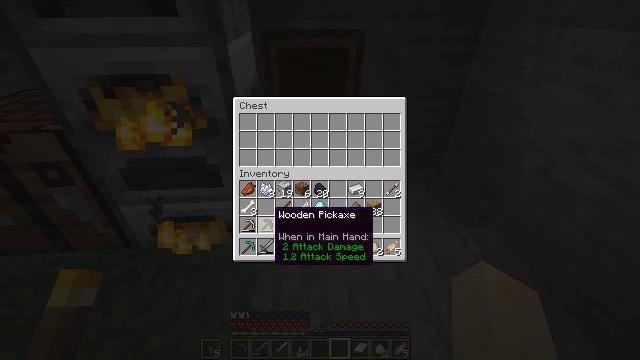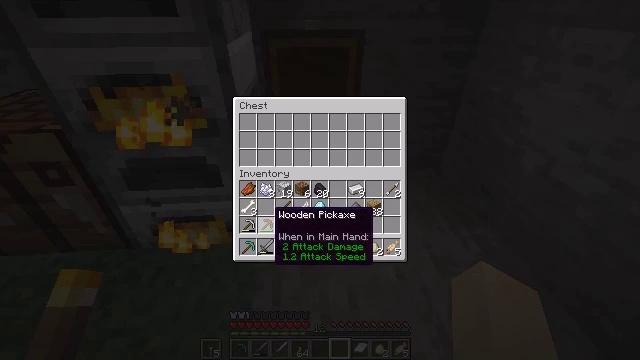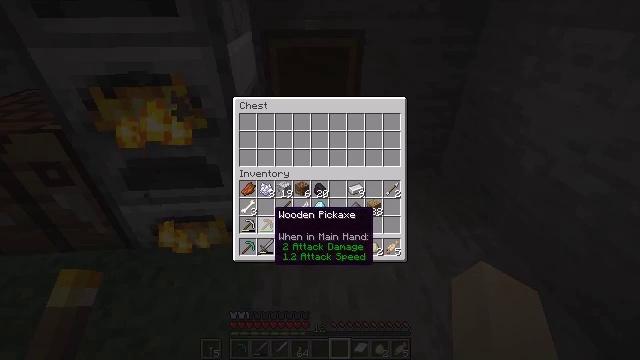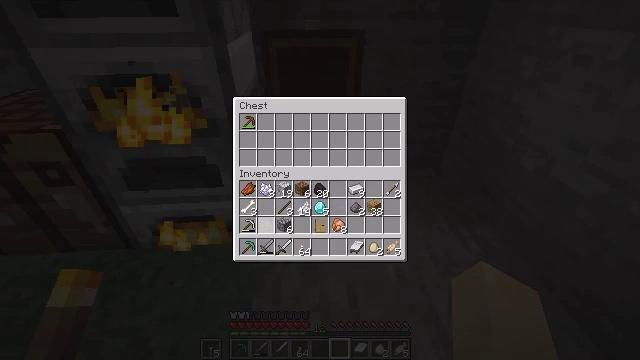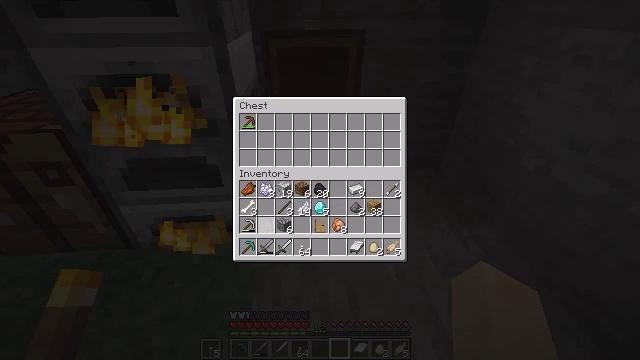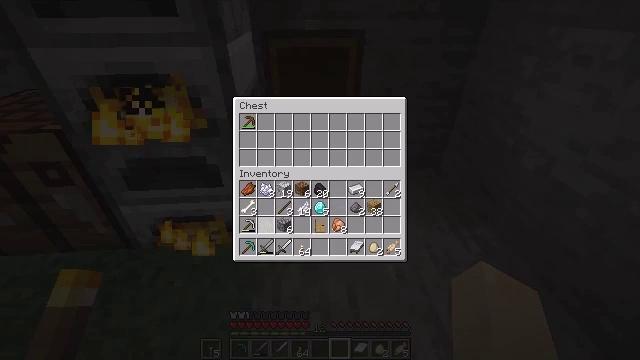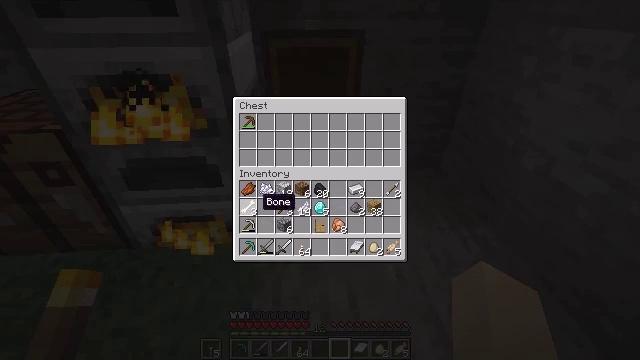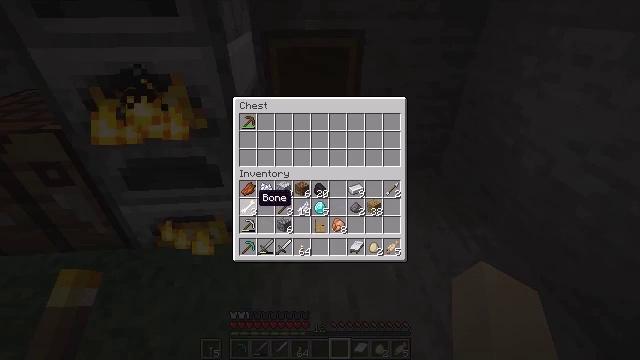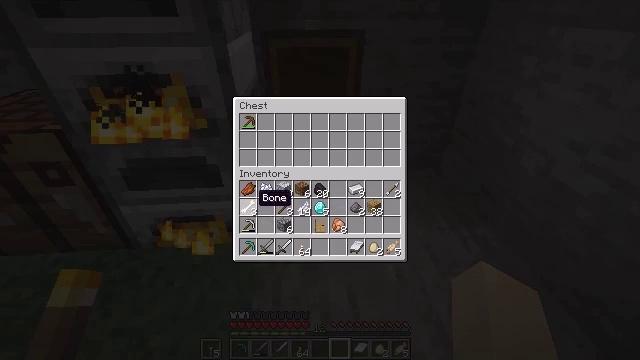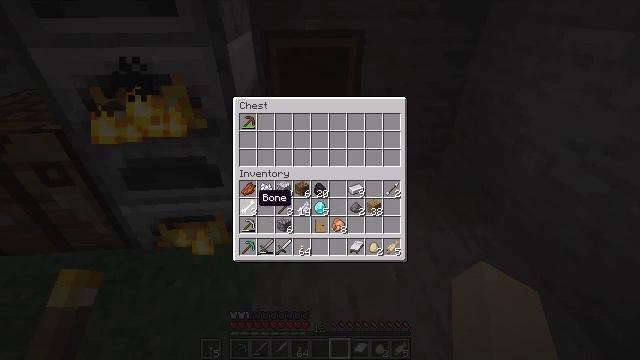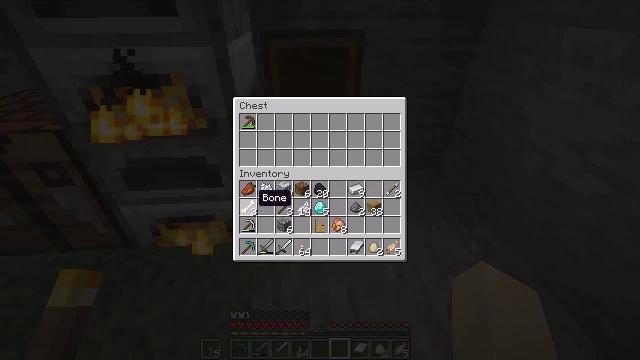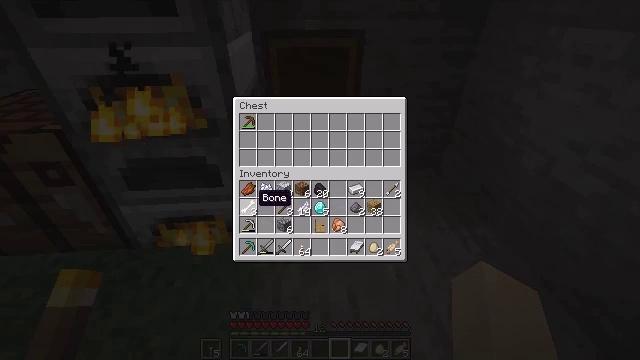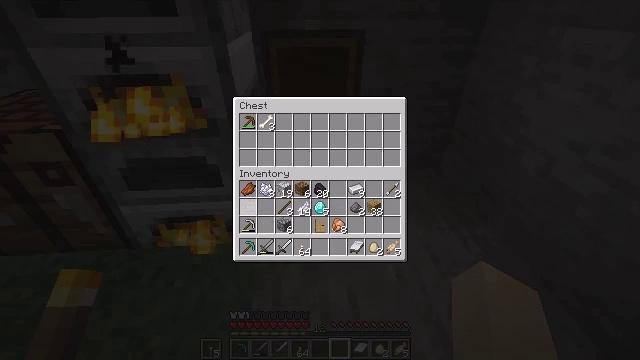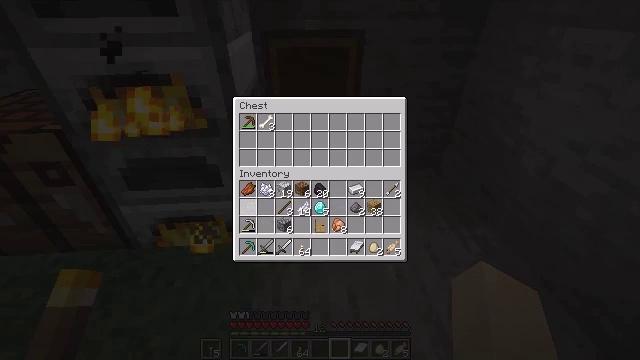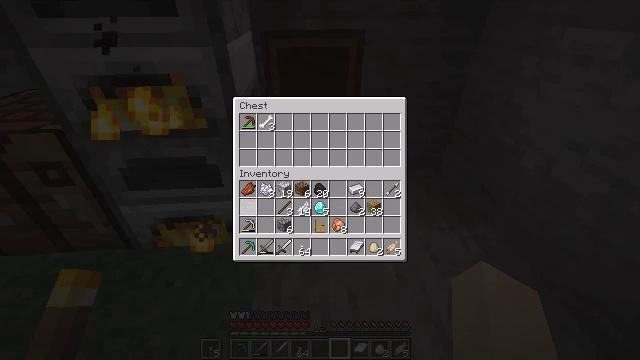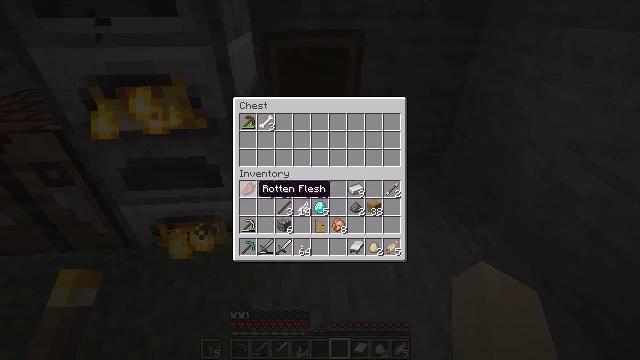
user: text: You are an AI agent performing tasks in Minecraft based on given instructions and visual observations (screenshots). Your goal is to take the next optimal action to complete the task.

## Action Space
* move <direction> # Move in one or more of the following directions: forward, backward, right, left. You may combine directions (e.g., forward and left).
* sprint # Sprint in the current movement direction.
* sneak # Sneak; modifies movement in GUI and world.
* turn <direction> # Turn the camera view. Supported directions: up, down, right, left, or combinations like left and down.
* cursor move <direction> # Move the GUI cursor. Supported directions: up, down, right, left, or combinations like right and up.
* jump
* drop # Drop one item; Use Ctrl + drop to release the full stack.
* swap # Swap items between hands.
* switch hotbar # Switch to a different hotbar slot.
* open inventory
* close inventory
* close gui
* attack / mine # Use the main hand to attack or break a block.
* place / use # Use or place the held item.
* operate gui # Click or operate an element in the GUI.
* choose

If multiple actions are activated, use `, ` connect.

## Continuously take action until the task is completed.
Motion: motion action
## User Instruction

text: Get a diamond helmet by crafting it with diamonds.
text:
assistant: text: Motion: sneak
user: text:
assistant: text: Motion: sneak
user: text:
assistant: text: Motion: sneak, operate gui
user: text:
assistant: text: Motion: sneak, operate gui
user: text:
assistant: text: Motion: sneak, cursor move left
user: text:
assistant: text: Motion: sneak
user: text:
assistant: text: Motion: sneak
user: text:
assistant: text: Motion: sneak
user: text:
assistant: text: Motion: sneak
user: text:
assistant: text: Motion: sneak
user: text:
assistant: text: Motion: sneak
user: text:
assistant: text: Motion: sneak, operate gui
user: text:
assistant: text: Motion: sneak, operate gui
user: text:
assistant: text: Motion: sneak, operate gui
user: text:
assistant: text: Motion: sneak, cursor move up
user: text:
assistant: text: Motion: sneak, cursor move up
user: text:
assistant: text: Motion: sneak
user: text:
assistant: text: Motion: sneak
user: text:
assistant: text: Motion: sneak, operate gui
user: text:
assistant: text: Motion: sneak, operate gui
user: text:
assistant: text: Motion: sneak, cursor move right
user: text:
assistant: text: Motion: sneak
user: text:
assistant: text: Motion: sneak
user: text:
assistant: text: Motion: sneak, operate gui
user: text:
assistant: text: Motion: sneak, operate gui
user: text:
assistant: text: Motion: sneak
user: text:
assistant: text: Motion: sneak
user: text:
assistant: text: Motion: sneak
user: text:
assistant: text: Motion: sneak
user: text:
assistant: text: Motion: sneak